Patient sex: M
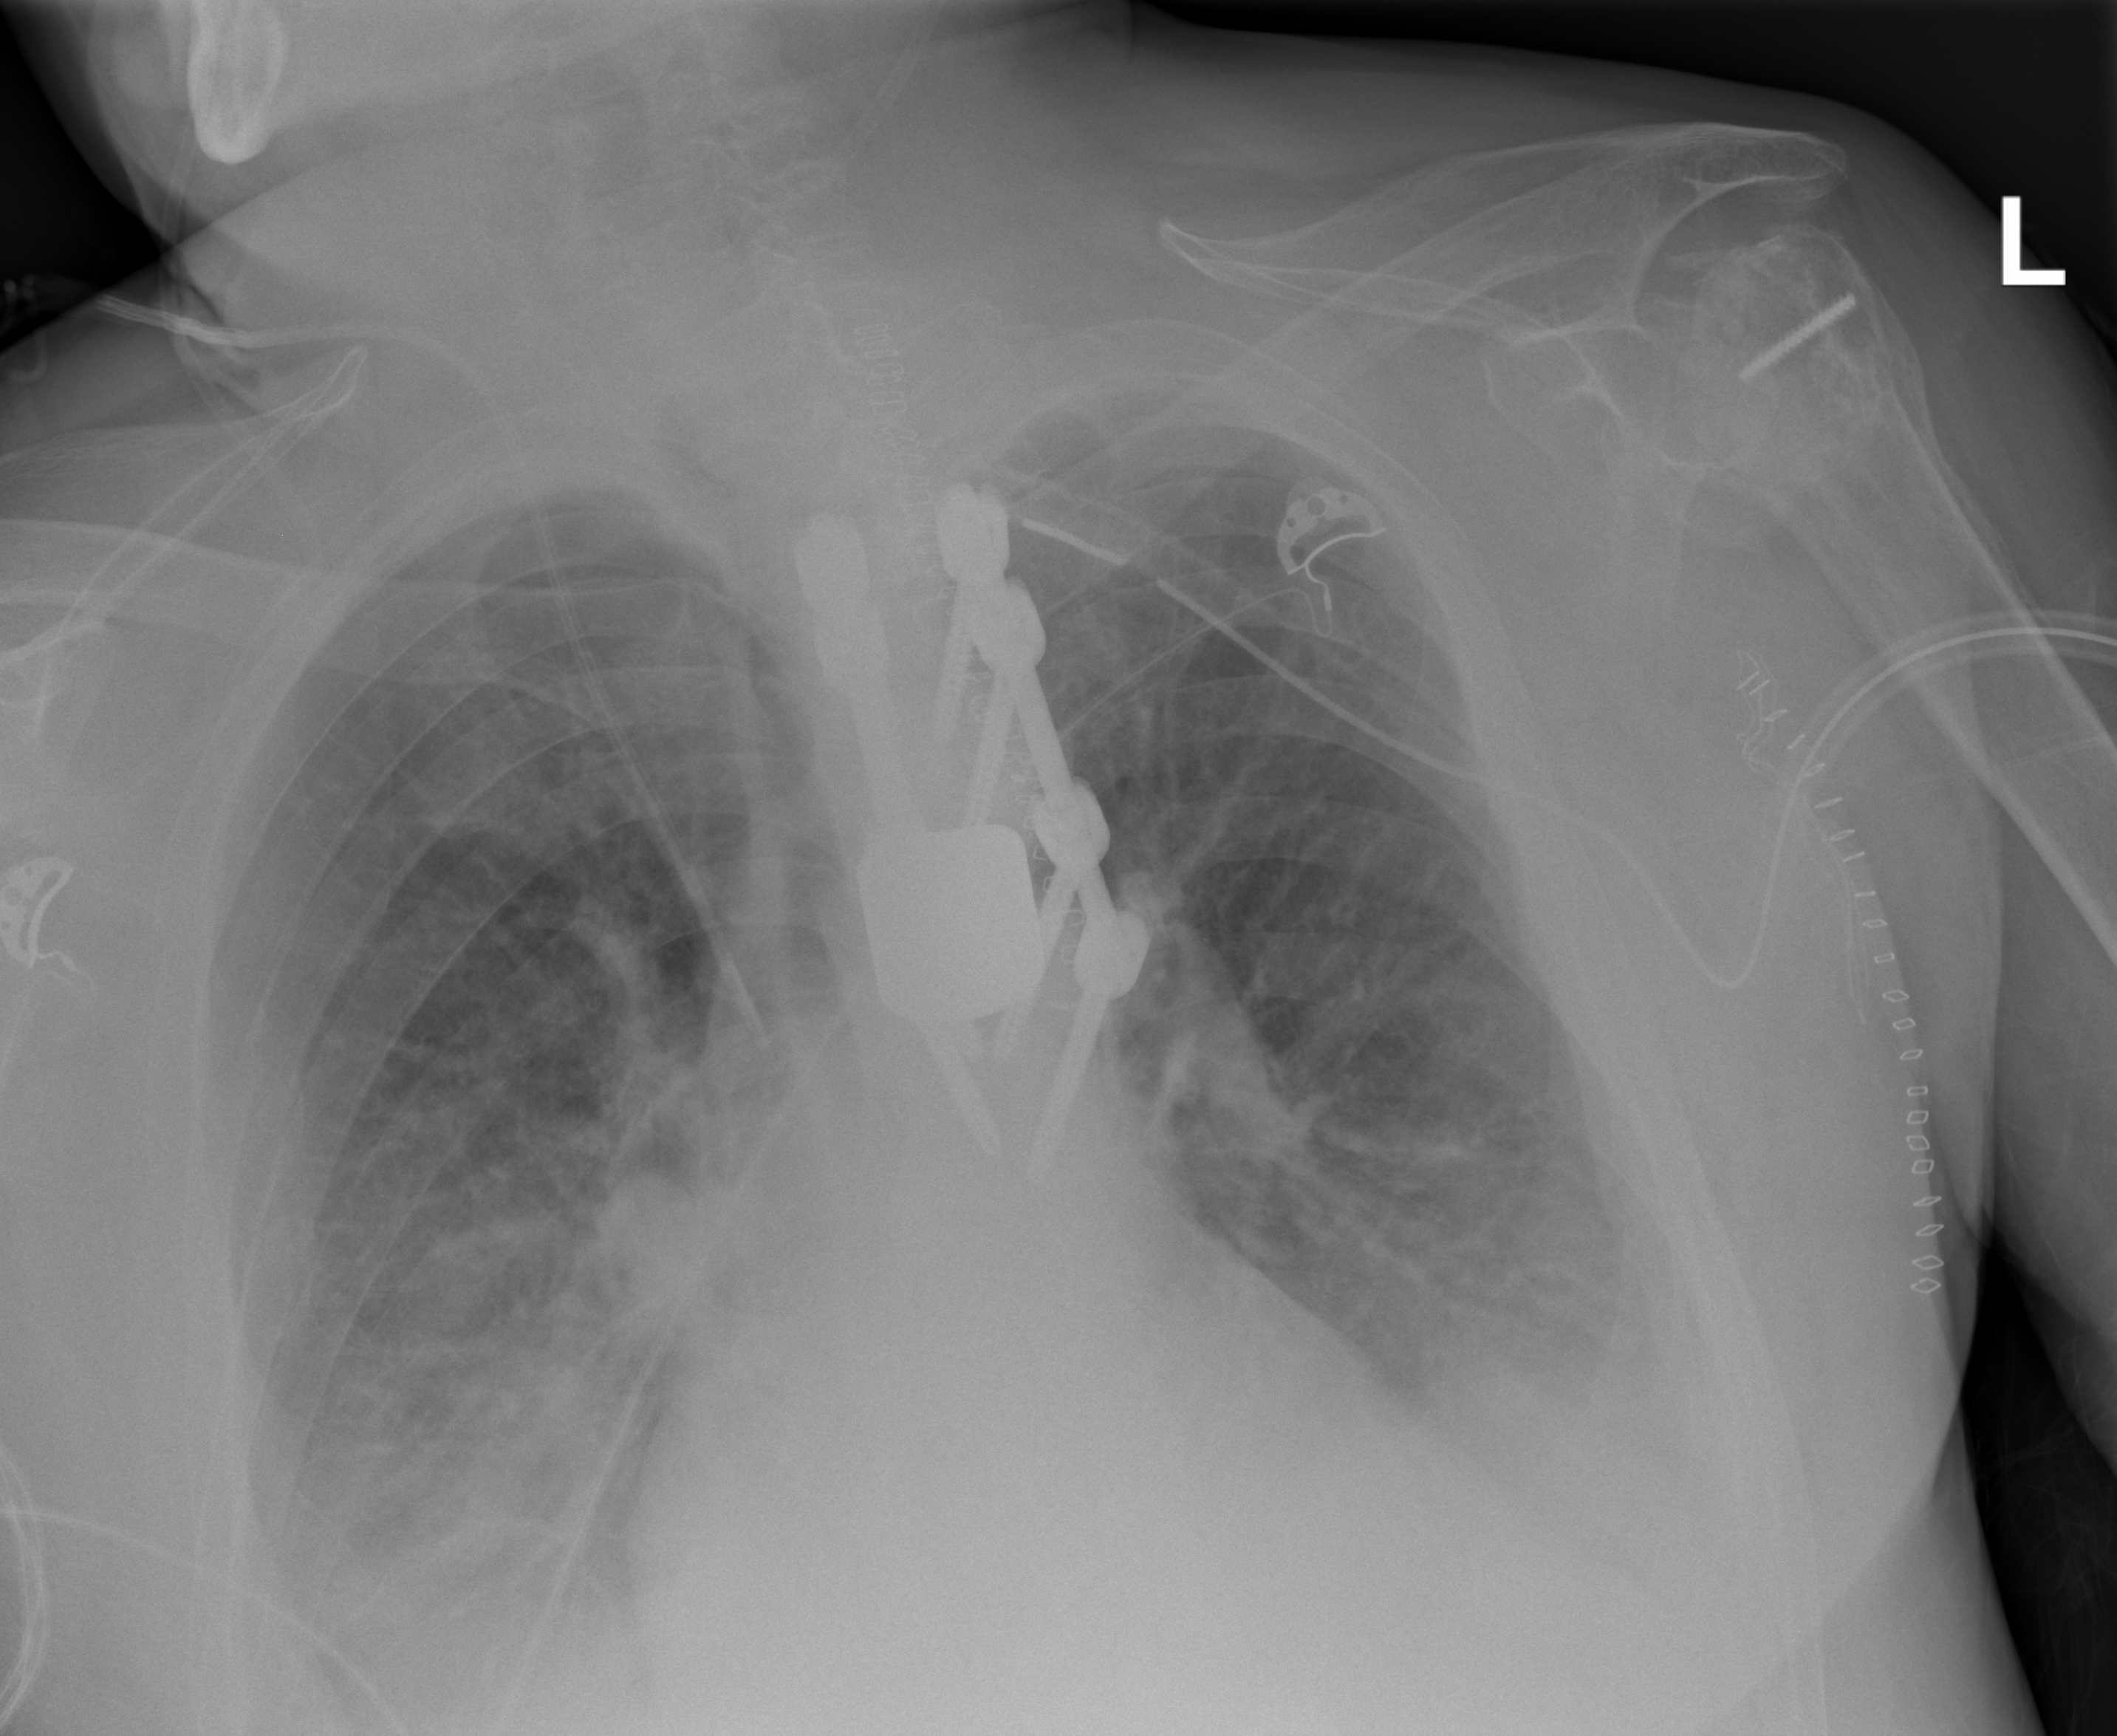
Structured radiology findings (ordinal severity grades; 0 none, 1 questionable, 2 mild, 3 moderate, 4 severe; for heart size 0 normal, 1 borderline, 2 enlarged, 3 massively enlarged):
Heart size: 2
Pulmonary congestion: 2
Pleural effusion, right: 2
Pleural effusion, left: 2
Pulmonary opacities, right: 0
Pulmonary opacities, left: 0
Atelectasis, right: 2
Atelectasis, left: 2